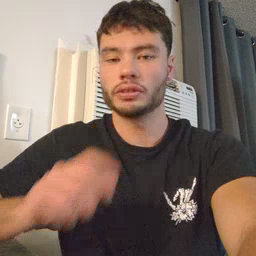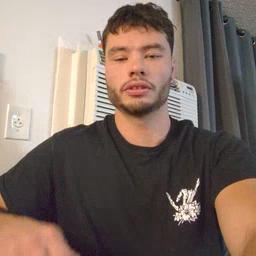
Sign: sleep